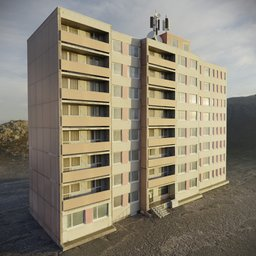
Label: architecture